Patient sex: M
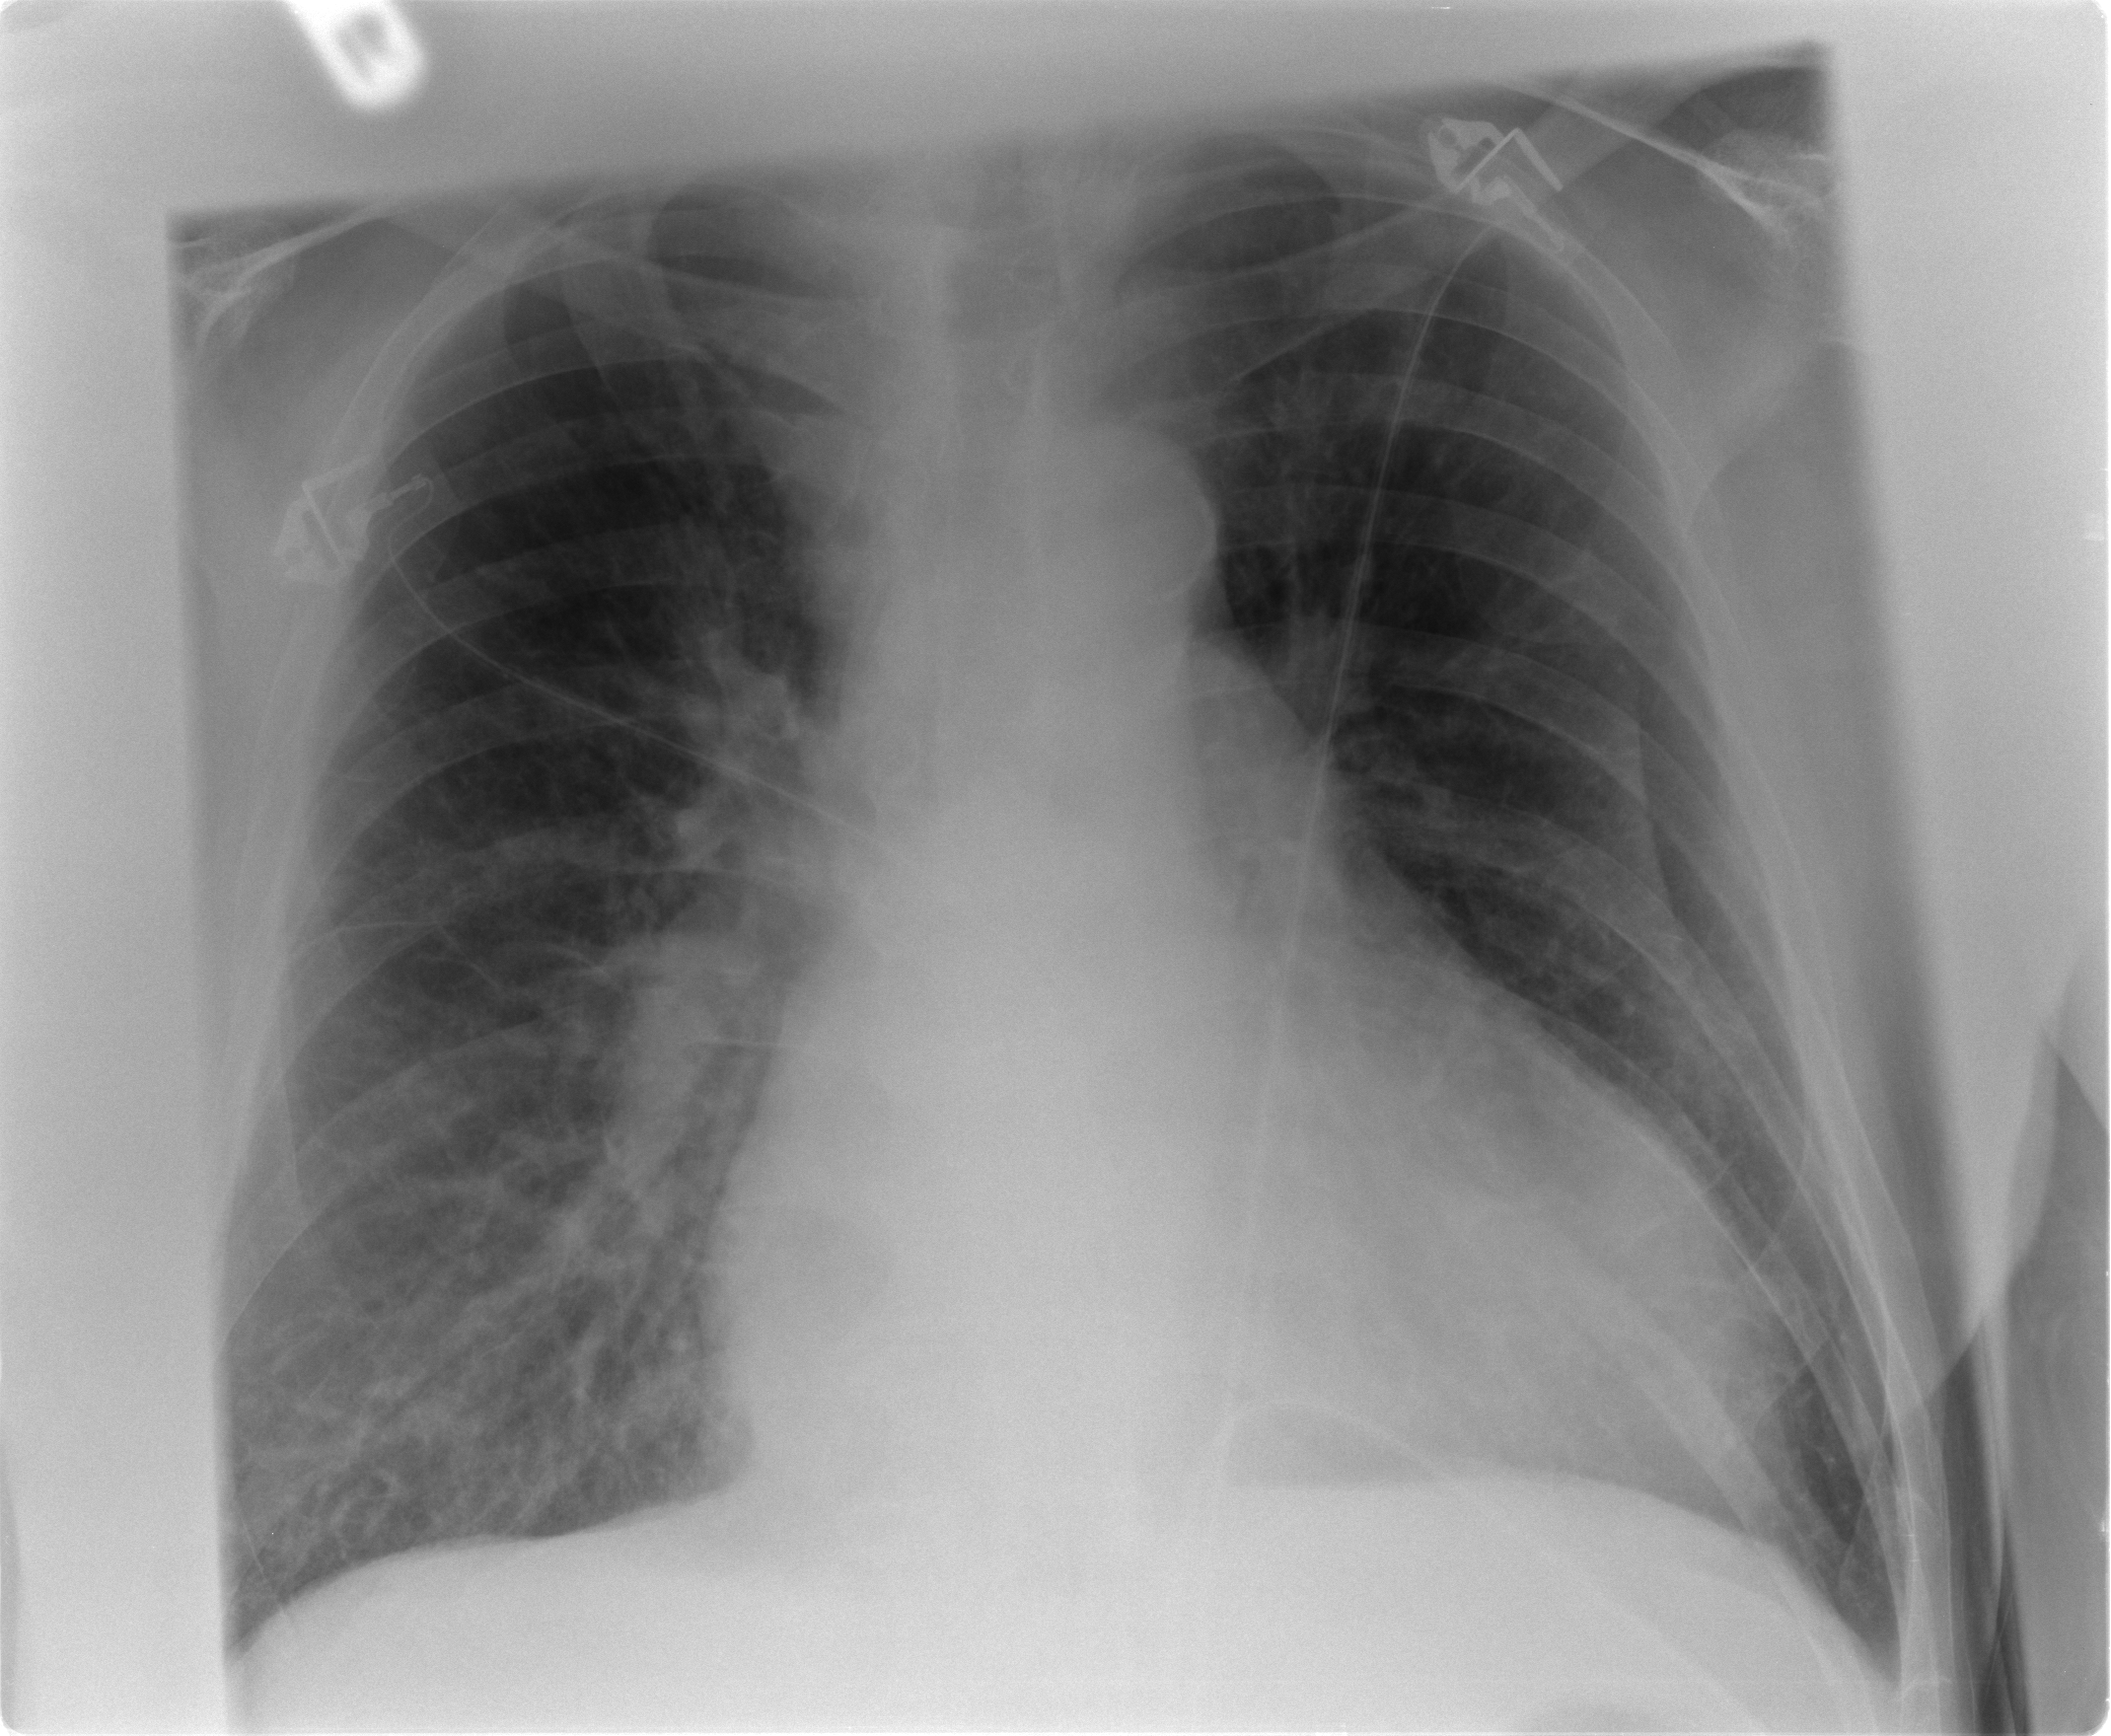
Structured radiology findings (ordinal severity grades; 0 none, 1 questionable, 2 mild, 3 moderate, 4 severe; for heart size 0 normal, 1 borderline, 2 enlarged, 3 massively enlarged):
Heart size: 3
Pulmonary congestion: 0
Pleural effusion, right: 0
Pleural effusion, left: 0
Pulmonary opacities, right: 2
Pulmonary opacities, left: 0
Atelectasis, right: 0
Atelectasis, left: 0